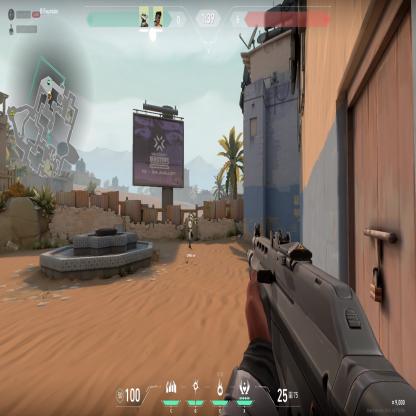
Label: teammate